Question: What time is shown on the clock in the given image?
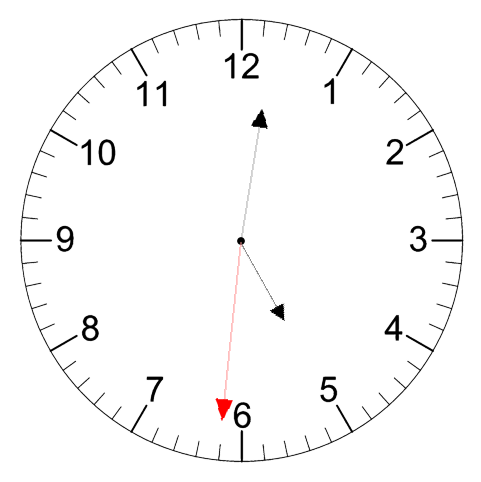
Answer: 05:01:31